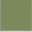
Piece: xx